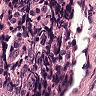
Metastatic tissue present: no